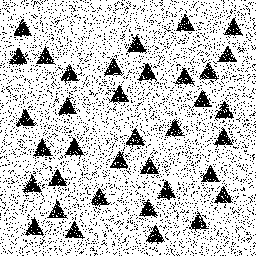
Squares: 0
Triangles: 36
Stars: 0
Total shapes: 36